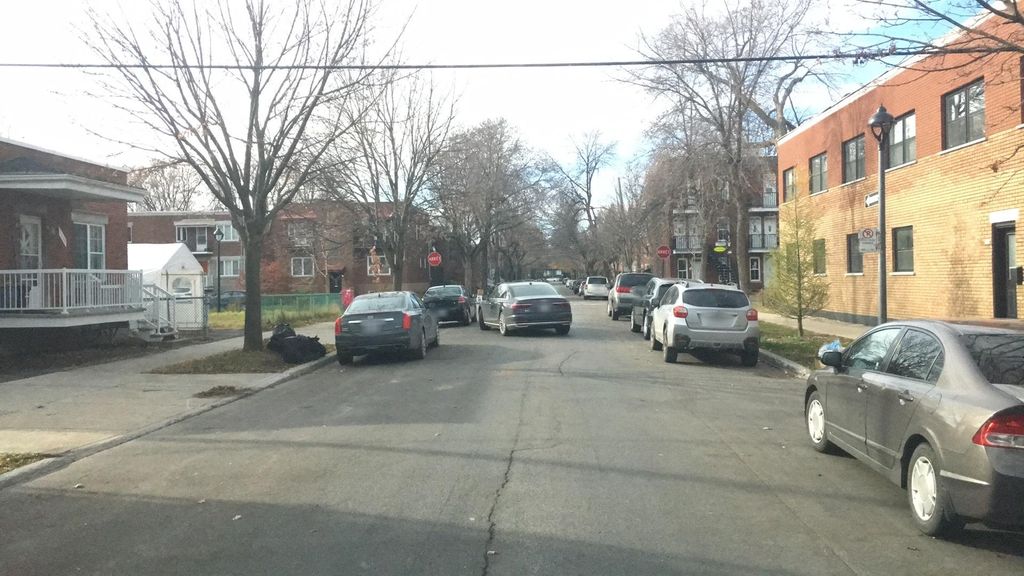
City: montreal